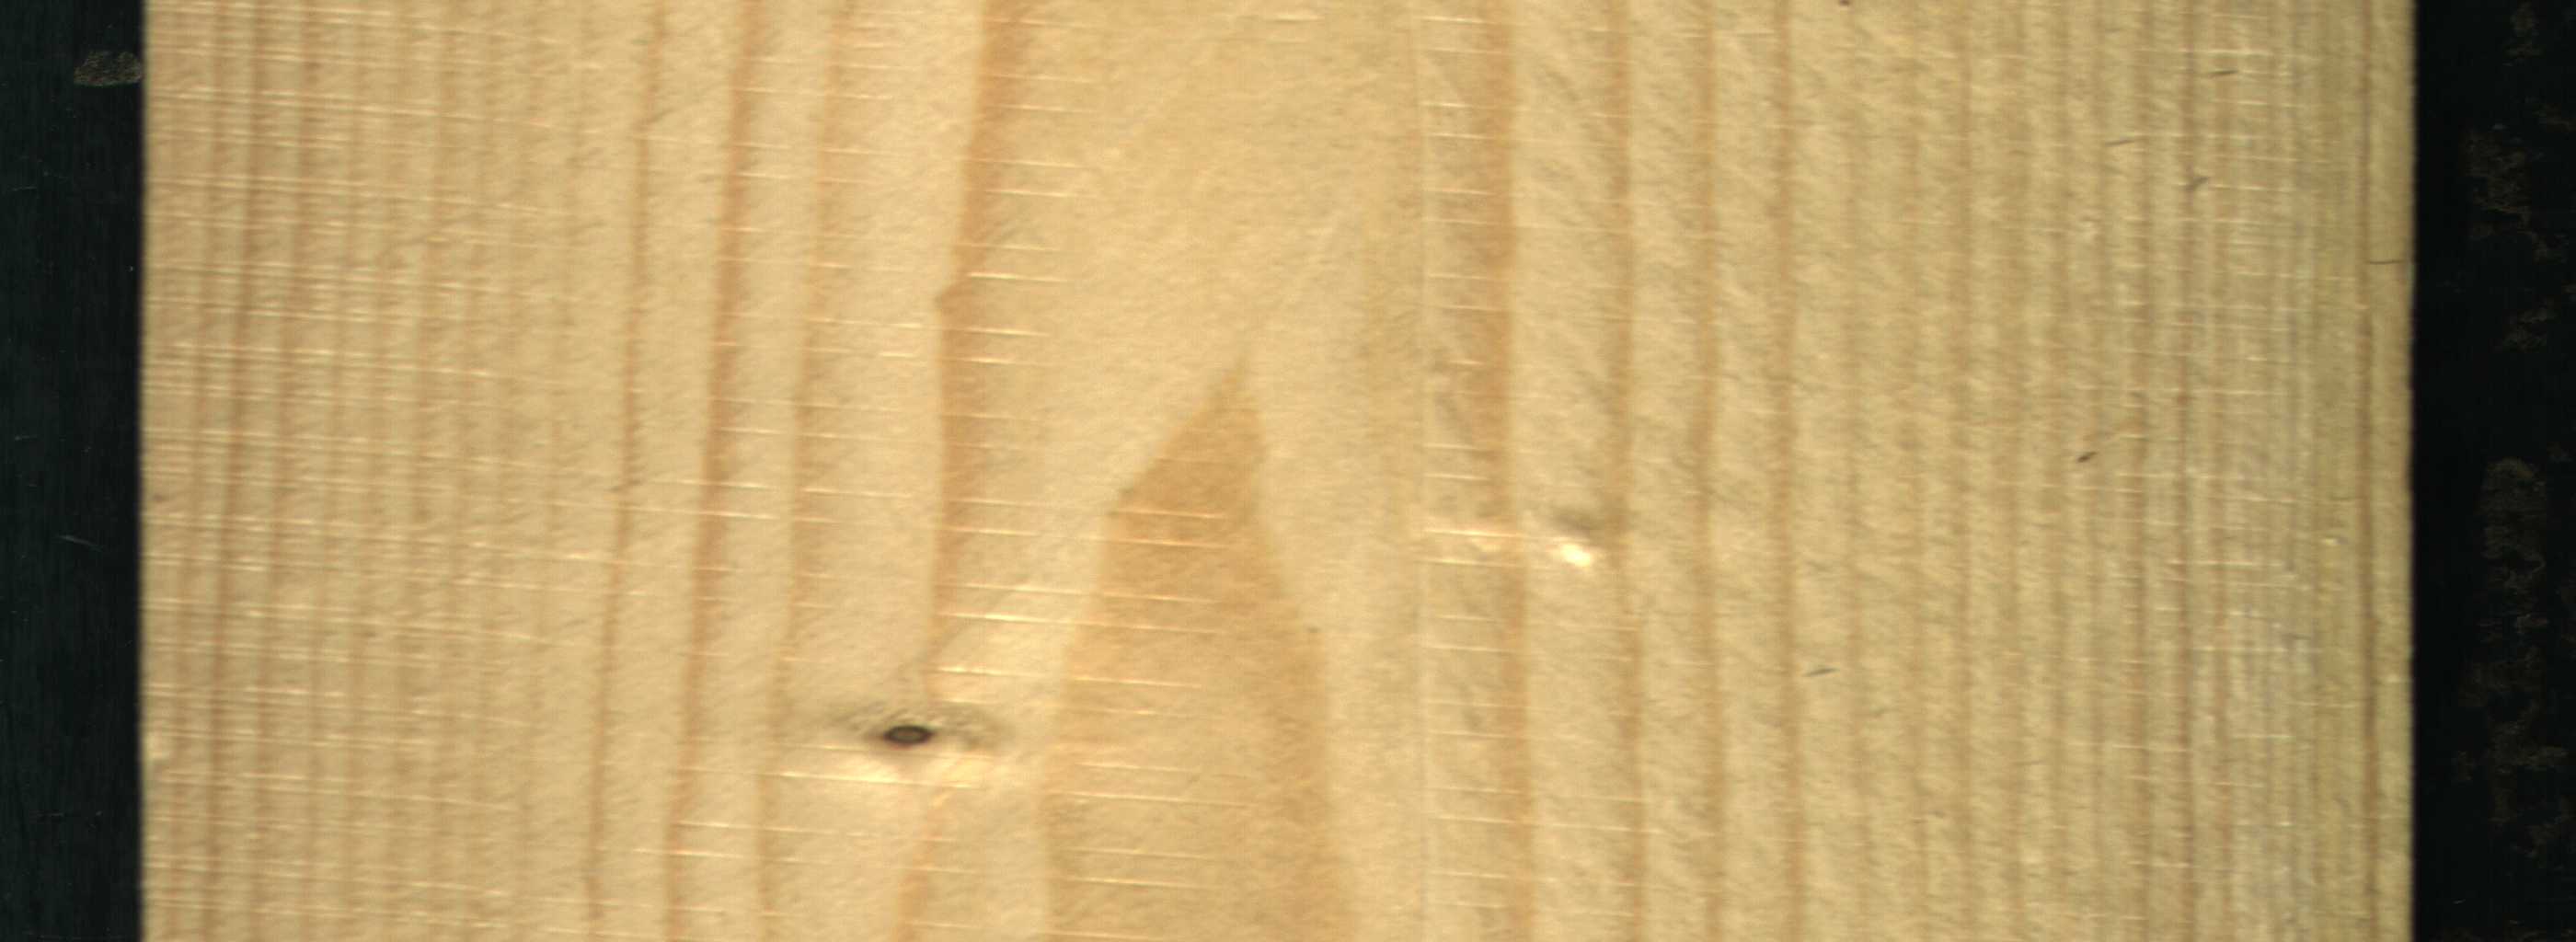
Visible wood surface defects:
Live_Knot